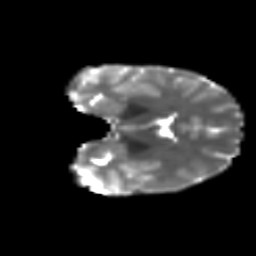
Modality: T2w
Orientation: coronal
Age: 20
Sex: female
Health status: ill
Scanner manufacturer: ge
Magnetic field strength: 3 T
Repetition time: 6.956 s
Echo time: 0.0823 s